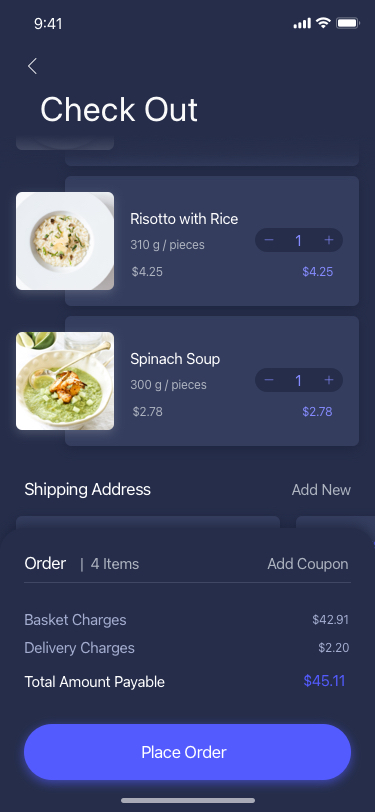
Text in this UI design:
**** 4873
**** 9999
Add New
Payment Metod
123 Nevsky Pr.
St. Petesburg
88 Lermontova St.
St. Petesburg
Add New
Shipping Address
$2.78
300 g / pieces
$2.78
Spinach Soup
$4.25
310 g / pieces
$4.25
Risotto with Rice
$17.94
454 g / pieces
$35.88
Red Stake
Check Out
Order
Add Coupon
Place Order
Total Amount Payable
Delivery Charges
Basket Charges
|  4 Items
$42.91
$2.20
$45.11